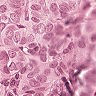
Metastatic tissue present: yes